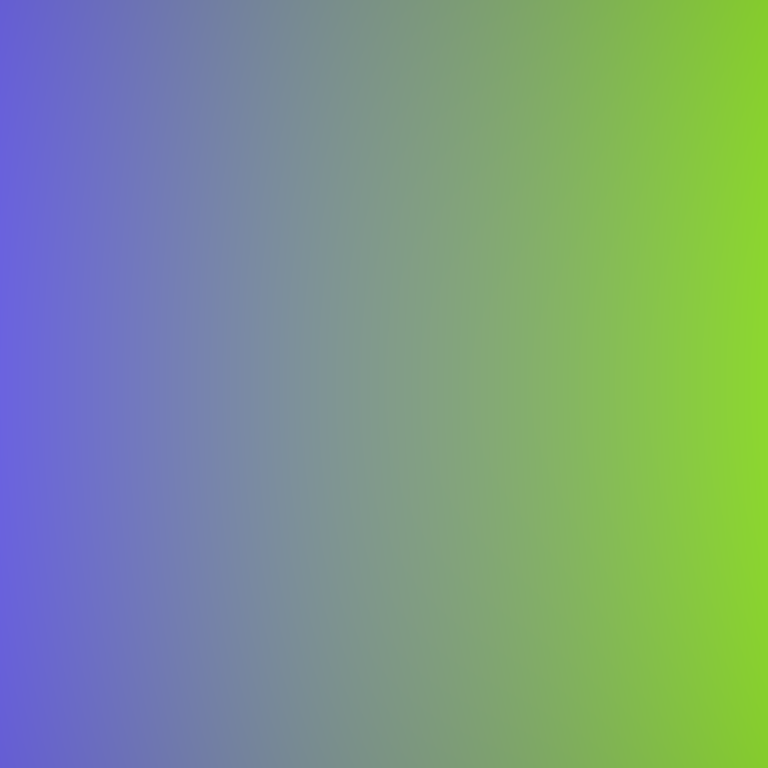
Abstract light effect, smooth gradient from violet to lime green, calm atmosphere, soft blend, no room, no furniture, no objects.